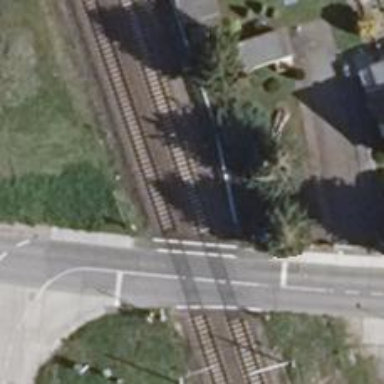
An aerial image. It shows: Railway signal.